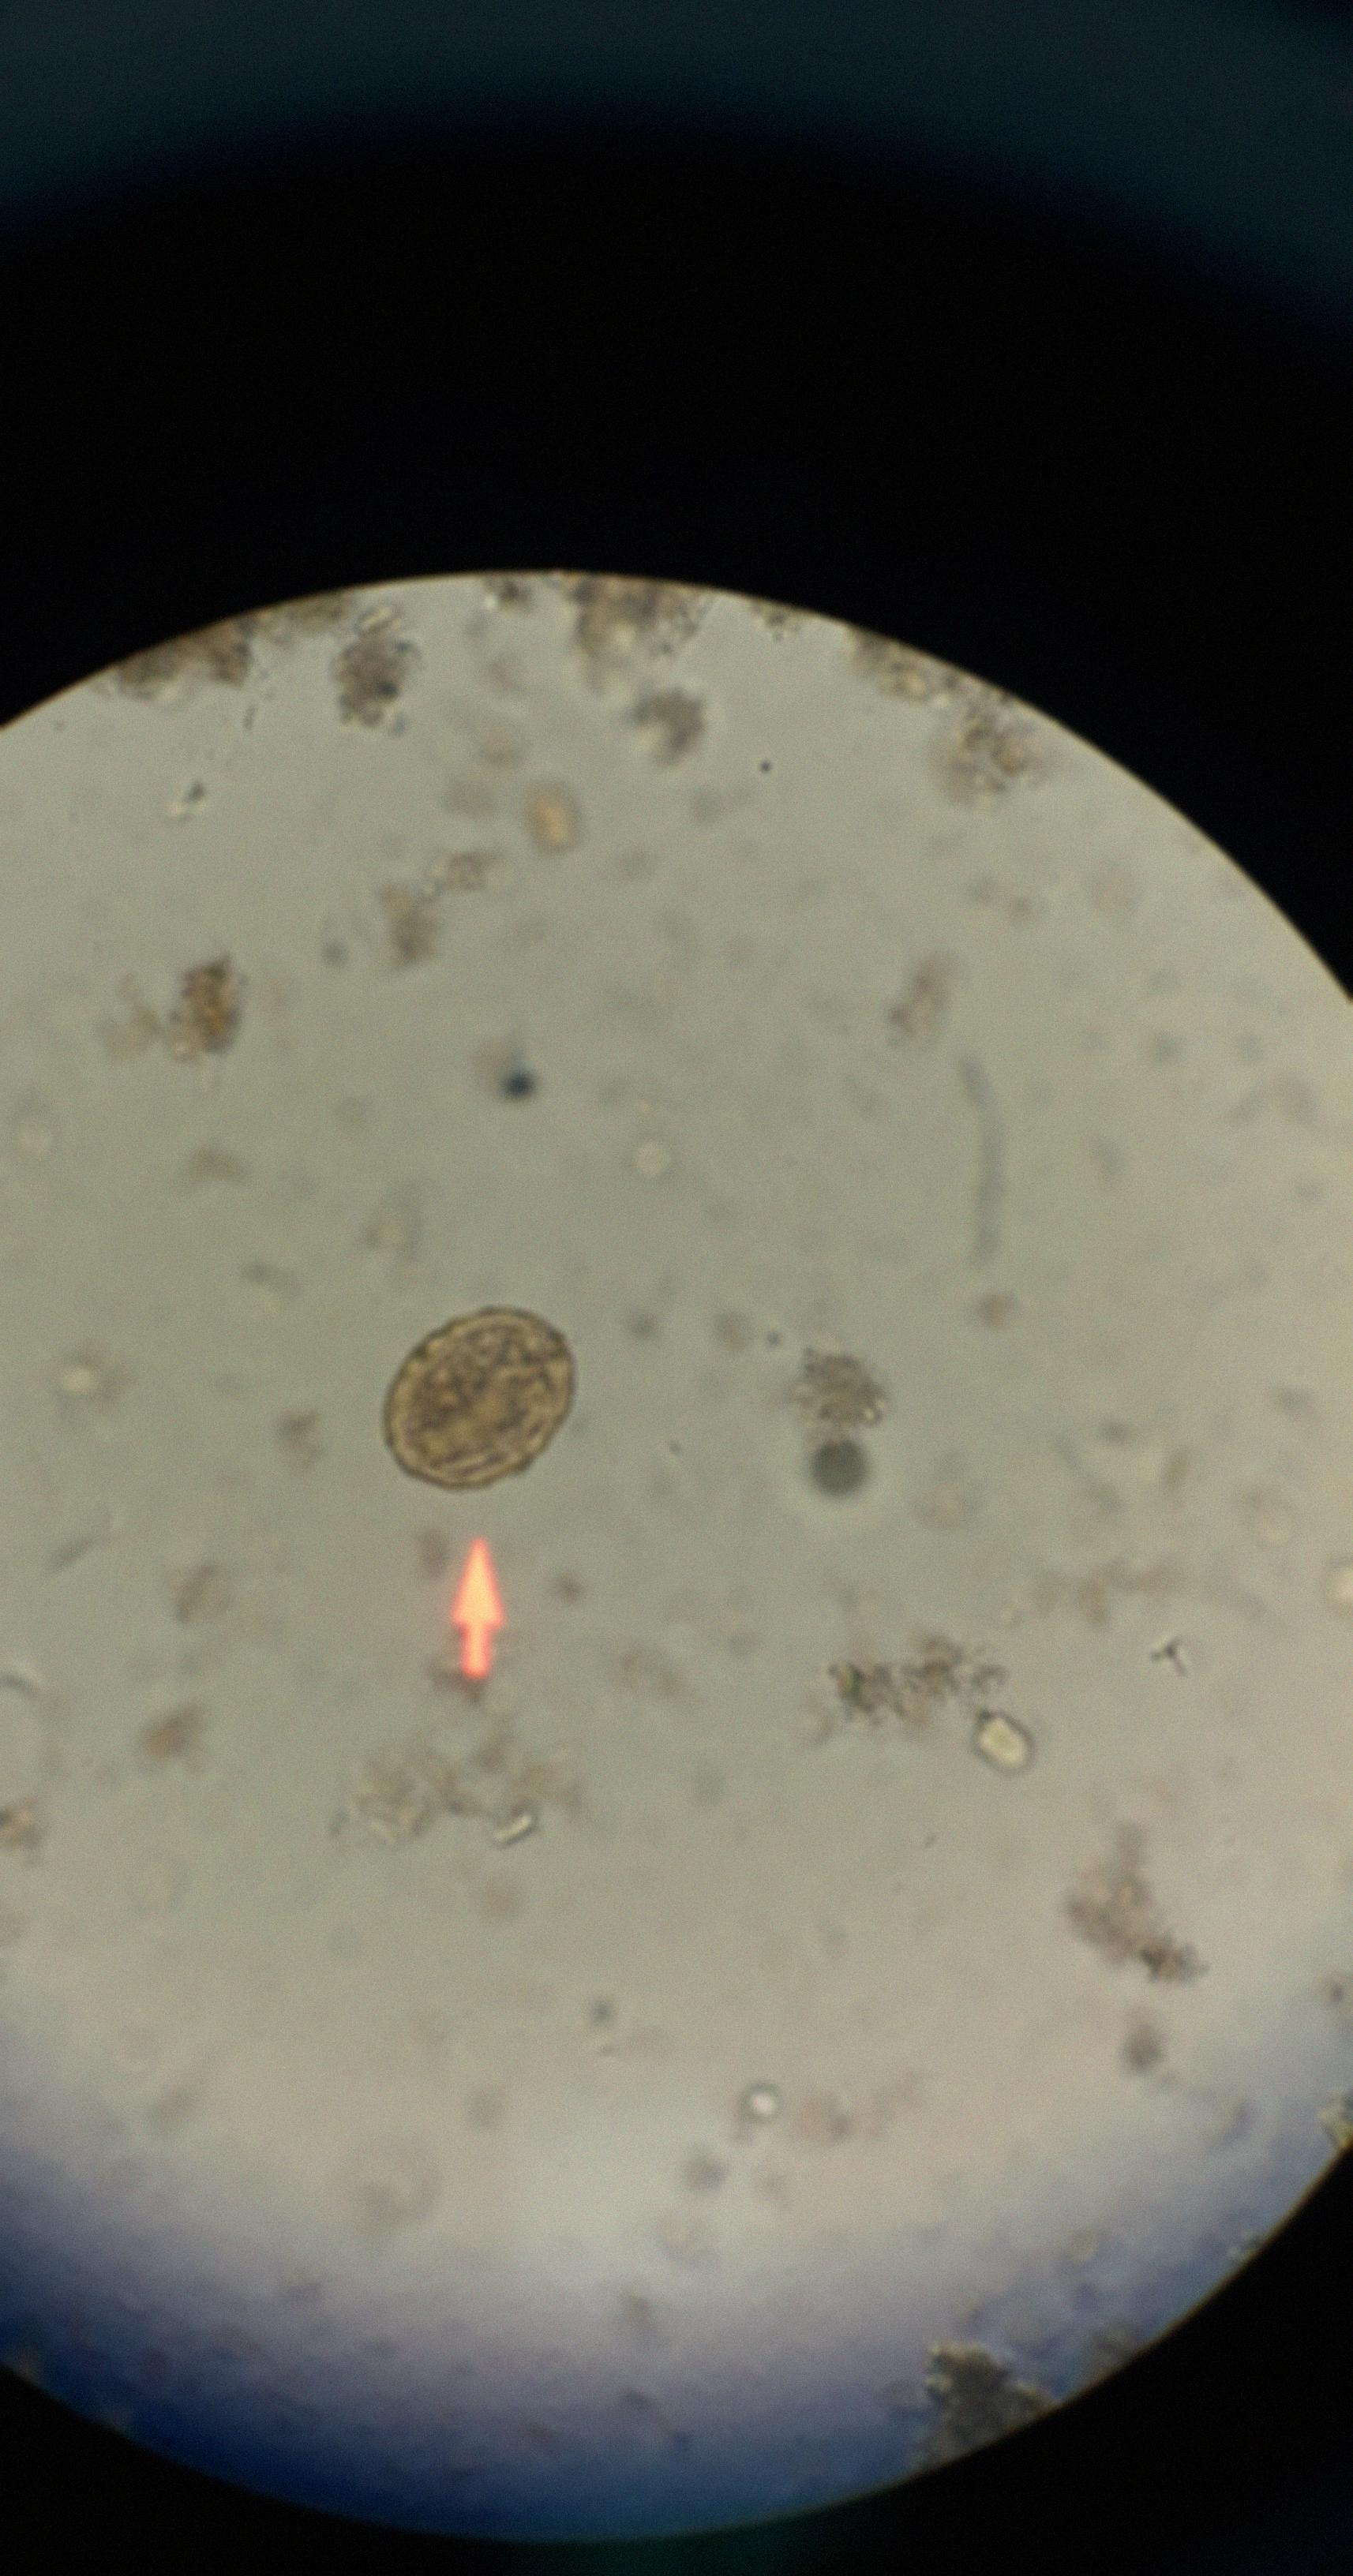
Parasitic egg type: Ascaris lumbricoides